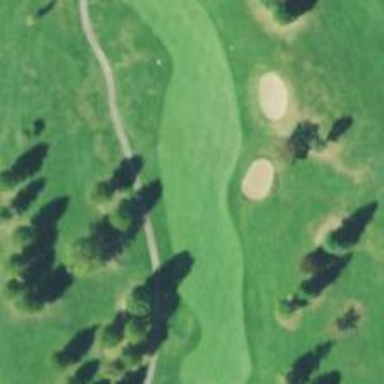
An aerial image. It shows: View of golf hole.